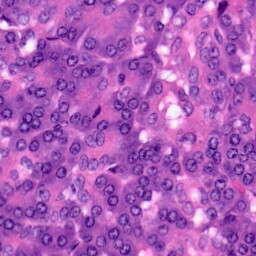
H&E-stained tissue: Pancreatic